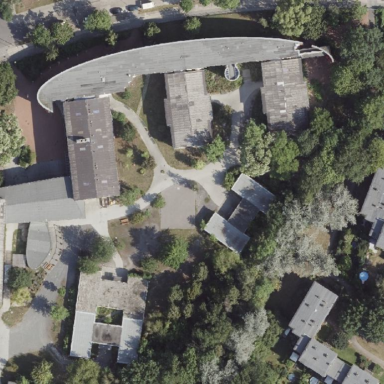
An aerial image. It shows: School.